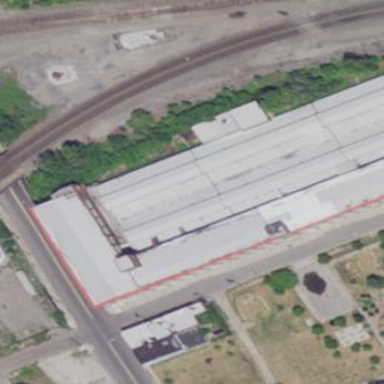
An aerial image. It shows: Industrial area dedicated to self-storage facilities.